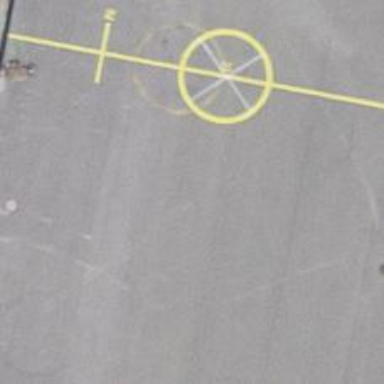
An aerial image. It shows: Image showing helipad at airport.